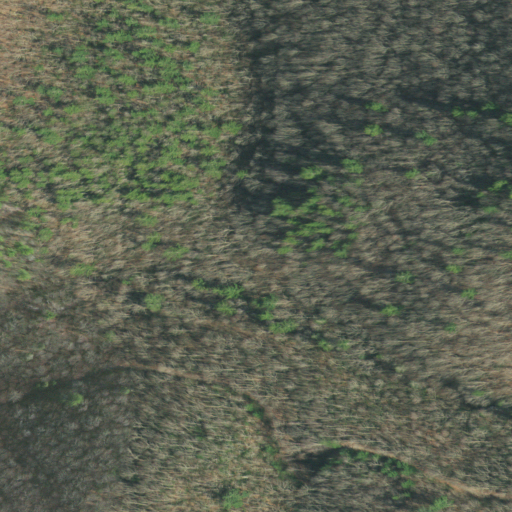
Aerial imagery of valley in Tennessee named Negro Shanty Hollow containing mixed forest, deciduous forest, and open development